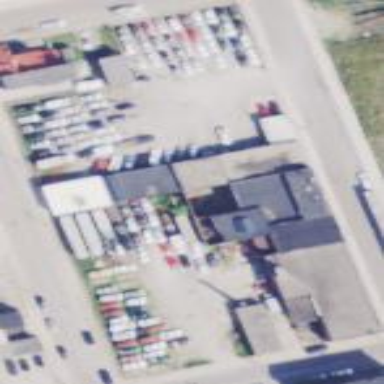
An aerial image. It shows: Industrial area designated as vehicle depot.